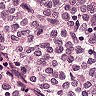
Metastatic tissue present: yes